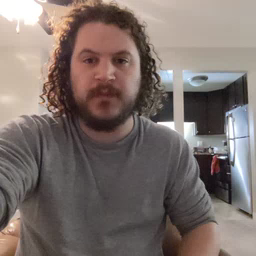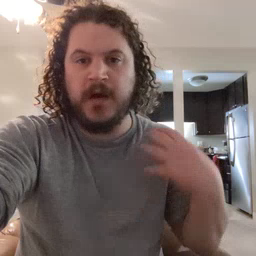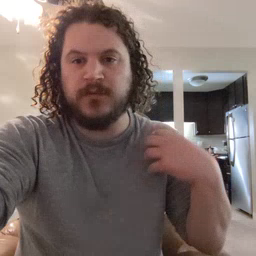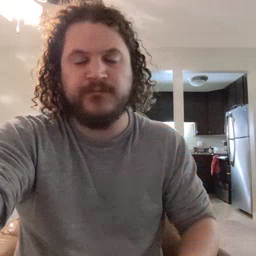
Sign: outside